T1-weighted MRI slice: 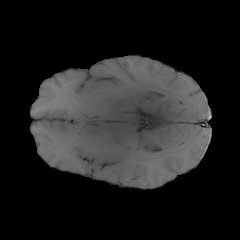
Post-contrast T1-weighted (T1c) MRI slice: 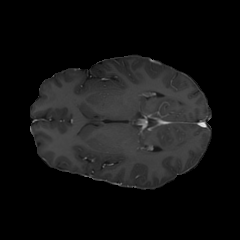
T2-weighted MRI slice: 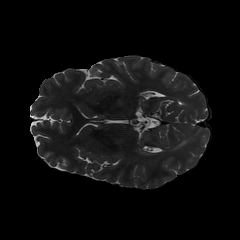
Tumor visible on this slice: yes